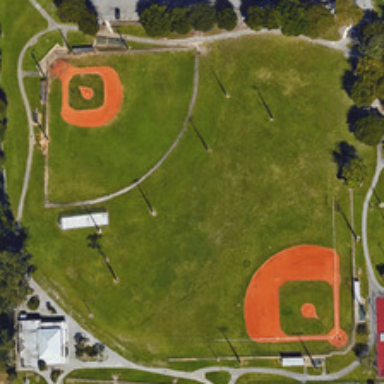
Here is two baseballfields diagonally located on the lawn decorated with trees  near which is a basketball court and a parking lot .